Question: What are the possible intent-filter I need to cover to make sure that any external app requesting an image will see my app in the list?
To clarify, I'd like my app to appear when doing the following:

So far I've covered:
'''
<intent-filter>
<action android:name="android.intent.action.PICK" />
<category android:name="android.intent.category.DEFAULT" />
<data android:mimeType="image/*" />
</intent-filter>
<intent-filter>
<action android:name="android.intent.action.GET_CONTENT" />
<category android:name="android.intent.category.DEFAULT" />
<data android:mimeType="image/*" />
</intent-filter>
'''
However, if using the Tumblr app and pressing "Add photo", my app does not appear in the chooser dialog. Which filter am I missing out on?
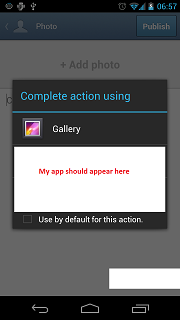
Answer: I had covered the correct intent-filters, however the Tumblr app requires the category OPENABLE, so instead of the filters I had I'm now using:
'''
<intent-filter>
<action android:name="android.intent.action.PICK" />
<category android:name="android.intent.category.DEFAULT" />
<data android:mimeType="image/*" />
</intent-filter>
<intent-filter>
<action android:name="android.intent.action.GET_CONTENT" />
<category android:name="android.intent.category.DEFAULT" />
<category android:name="android.intent.category.OPENABLE" />
<data android:mimeType="image/*" />
</intent-filter>
'''
Only adding the line:
'''
<category android:name="android.intent.category.OPENABLE" />
'''